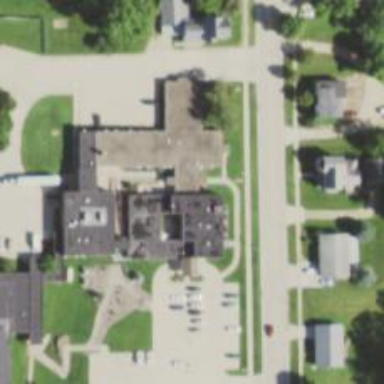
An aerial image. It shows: Nursing home.